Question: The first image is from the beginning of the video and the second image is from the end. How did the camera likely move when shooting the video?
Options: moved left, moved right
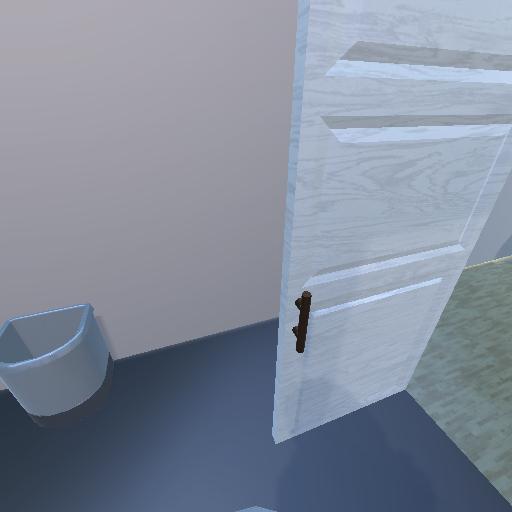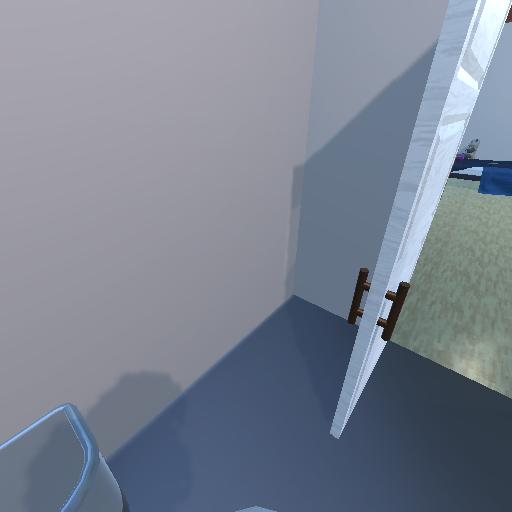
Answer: moved left